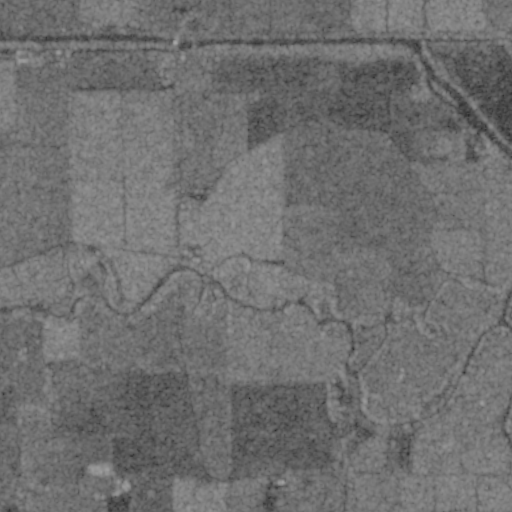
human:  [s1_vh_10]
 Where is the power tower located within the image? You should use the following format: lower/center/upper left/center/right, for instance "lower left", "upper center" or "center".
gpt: The power tower is located in the lower right of the image.
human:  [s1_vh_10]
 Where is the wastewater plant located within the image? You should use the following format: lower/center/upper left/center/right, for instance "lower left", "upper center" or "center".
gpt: The wastewater plant is located in the lower right of the image.
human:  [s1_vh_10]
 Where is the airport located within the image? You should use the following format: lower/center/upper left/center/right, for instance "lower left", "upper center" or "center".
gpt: There is no airport in the image.

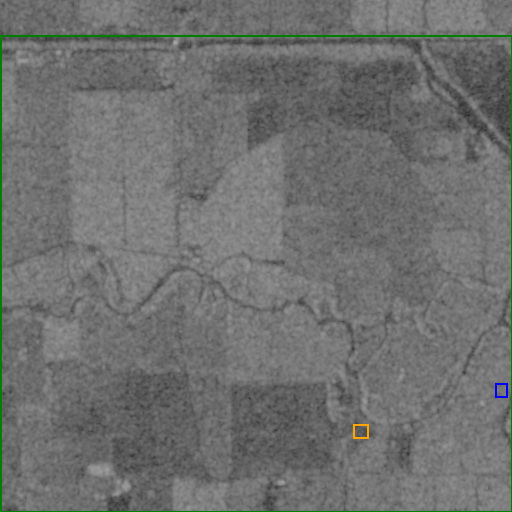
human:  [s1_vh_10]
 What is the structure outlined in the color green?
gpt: The structure outlined in green is a crop field.
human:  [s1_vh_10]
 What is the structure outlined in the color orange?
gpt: The structure outlined in orange is a wastewater plant.
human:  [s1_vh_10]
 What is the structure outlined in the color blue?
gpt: The structure outlined in blue is a building.
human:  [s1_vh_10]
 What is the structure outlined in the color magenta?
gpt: There is no magenta outline.